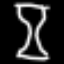
Label: hourglass